Interaction volume radius: 5 \u00c5
Interaction volume height: 10 \u00c5
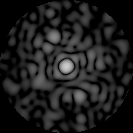
Disorder parameter: 0.8016